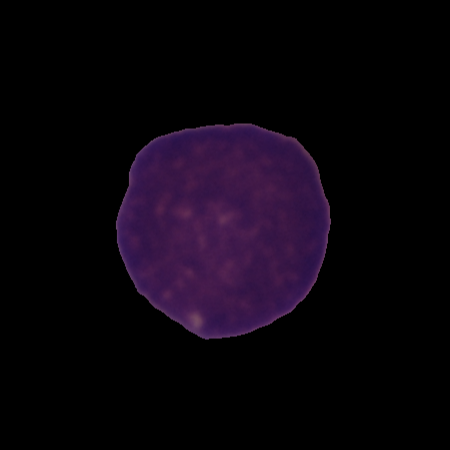
Label: cancer